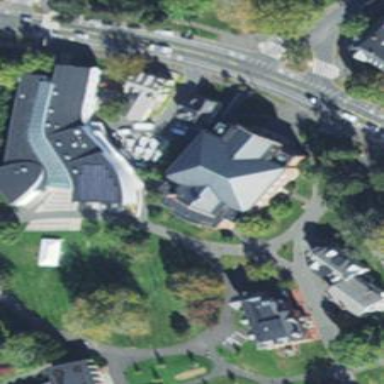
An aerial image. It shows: College building.